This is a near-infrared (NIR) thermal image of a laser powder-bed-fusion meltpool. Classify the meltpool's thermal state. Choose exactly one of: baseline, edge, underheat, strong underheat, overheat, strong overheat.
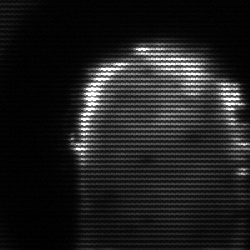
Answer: baseline